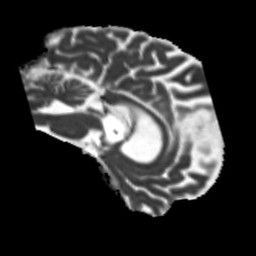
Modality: MD
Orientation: sagittal
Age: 55
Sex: male
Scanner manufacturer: siemens
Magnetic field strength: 3 T
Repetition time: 5.25 s
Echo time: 0.08 s